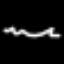
Label: squiggle